Question: Here is what I have now :

I'm struggling trying to move my and my up - maybe 10px.
I've tried to inspect them using dev tool and adjust the 'padding', and 'margin', but nothing seems to work.
I'm very curious and clueless right now.
I'm not sure why it stopping me at that orange dash line.
I need a little push here.
Can someone tell me what I did wrong here?
Here is my live result: <URL>
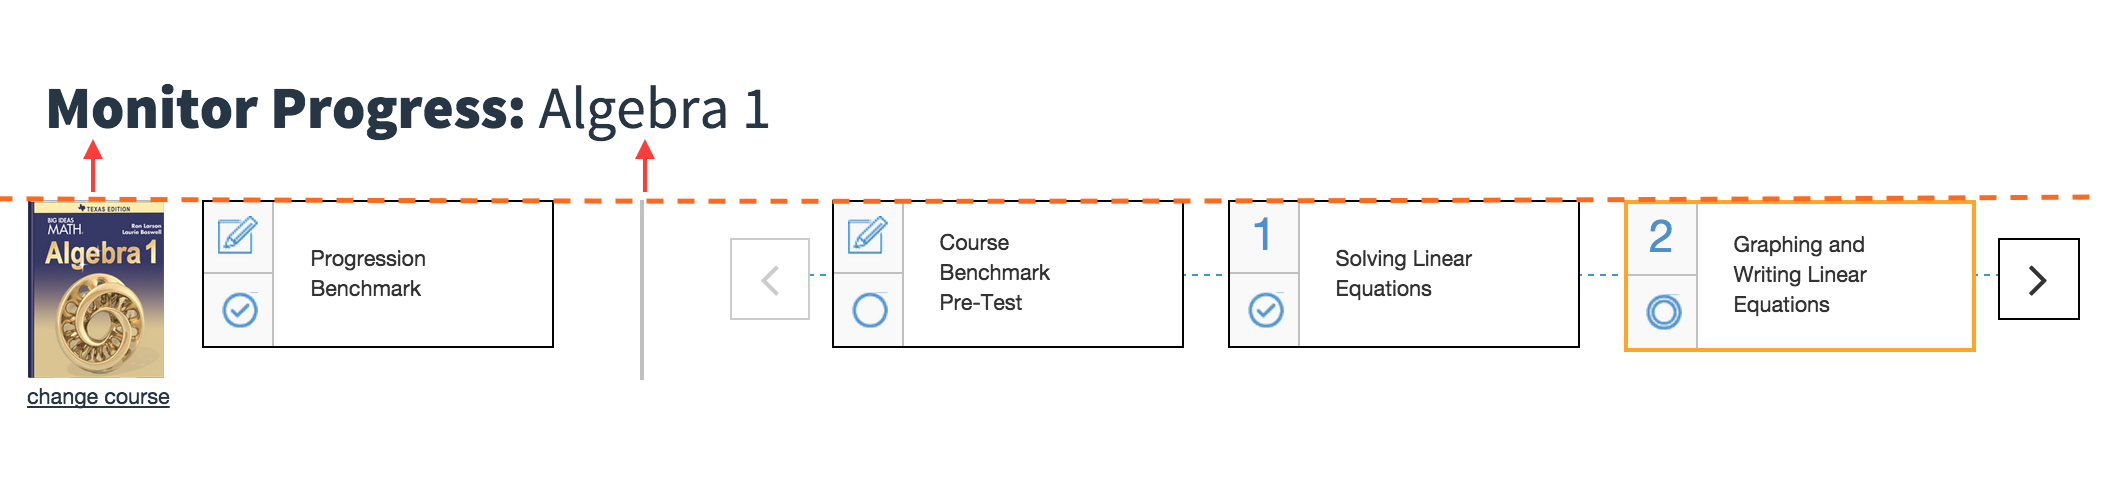
Answer: To move everything below the perforated line, change the margin-top attribute of your '.tl-left' selector.
'''
.tl-left{
margin-top: -35px;
}
'''
To move only the book image and vertical line do the following:
'''
#mp-book{
width: 76px;
margin-top:-10px;
}
.vertical-line {
border-left:3px solid silver;
height:100px;
text-align: center;
width:2px;
margin-left:48px;
margin-right:25px;
margin-top:-10px;
}
'''
Add 'margin-top:-10px' to your '#mp-book' and '.vertical-line' selectors.
<URL>